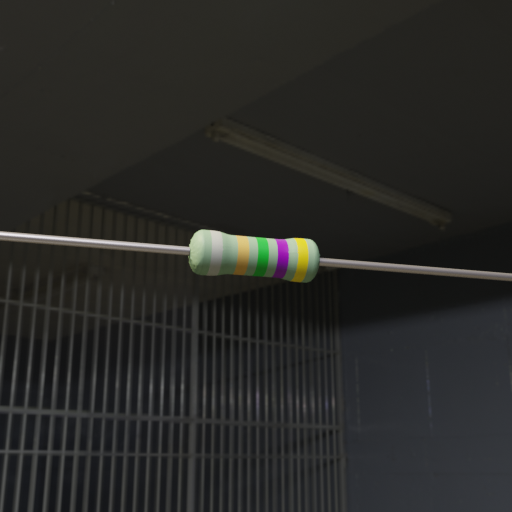
Resistor colour bands (in order): silver, gold, green, violet, yellow